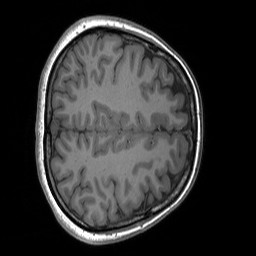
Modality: T1w
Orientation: axial
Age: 22
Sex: female
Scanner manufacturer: siemens
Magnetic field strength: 3 T
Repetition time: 1.8 s
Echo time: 0.00252 s